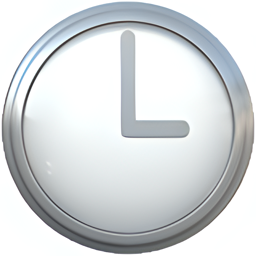
Name: clock face three oclock
Emoji: 🕒
Group: Travel & Places
Sub-group: time